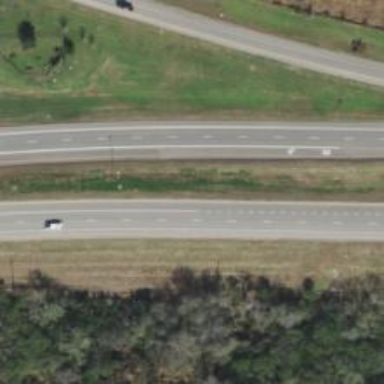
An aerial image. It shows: Trunk highway with expressway features.